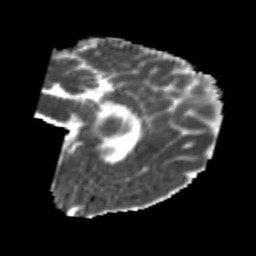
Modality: MD
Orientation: sagittal
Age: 24
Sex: female
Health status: healthy
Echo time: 0.074 s